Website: walmart
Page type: order-returns
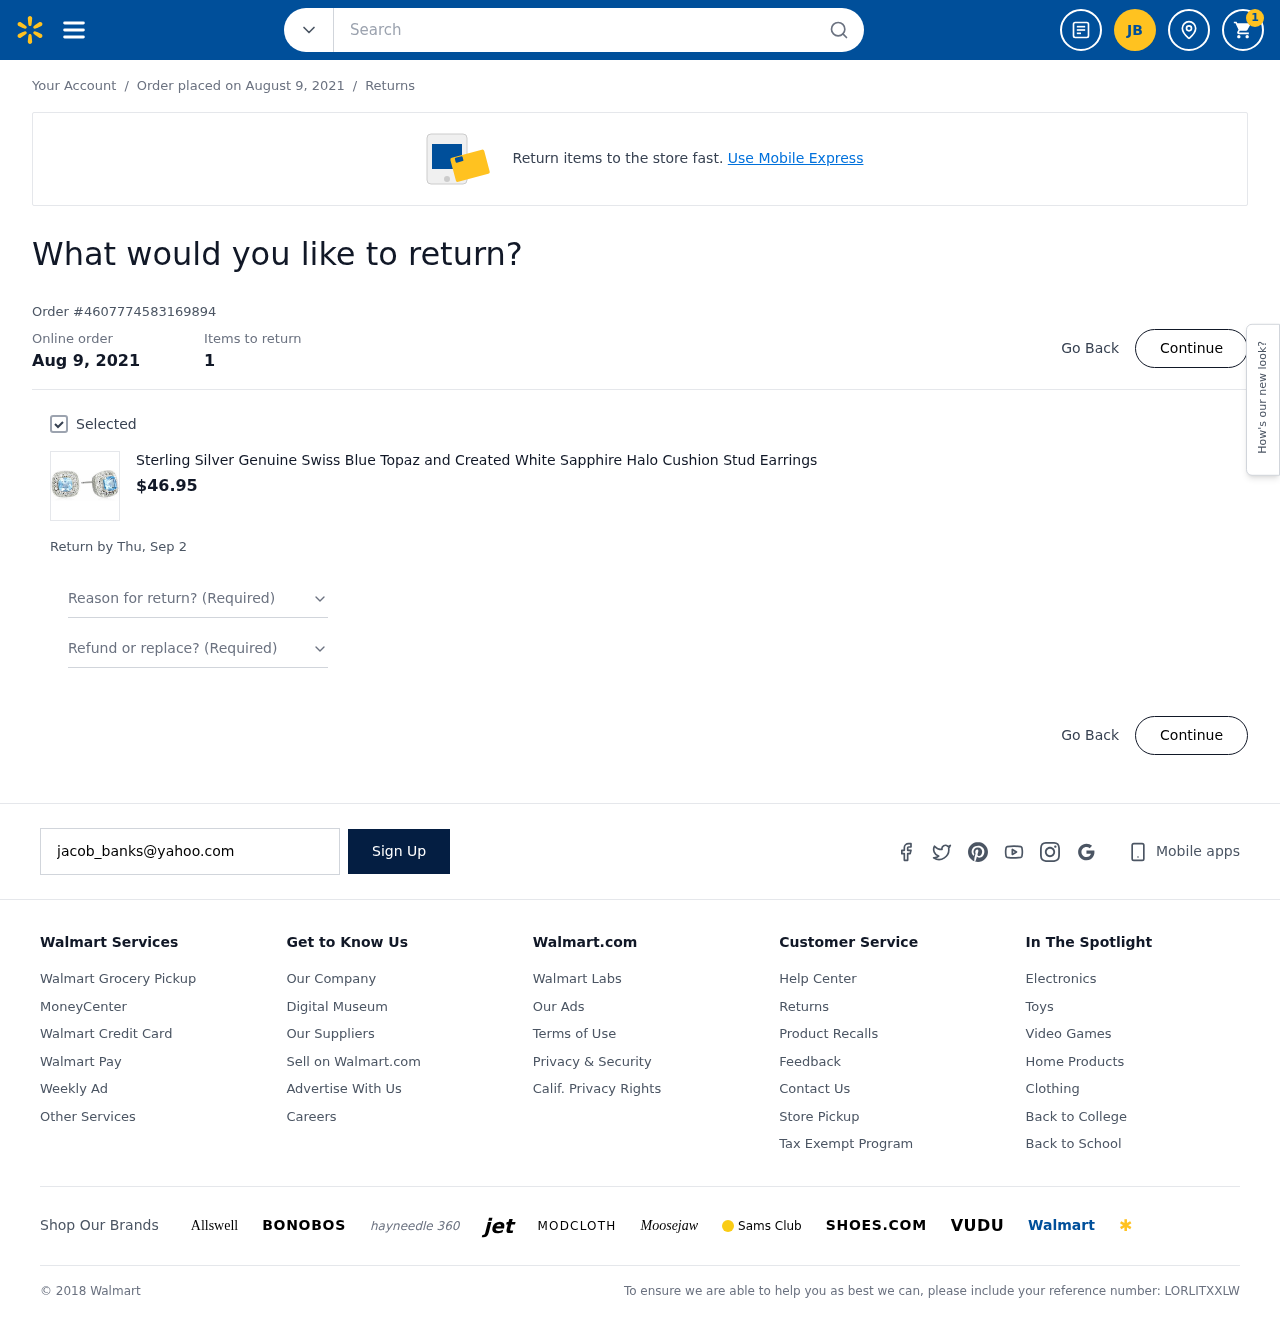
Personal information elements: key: PII_EMAIL
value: jacob_banks@yahoo.com
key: PII_INITIALS
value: JB
Product elements: key: PRODUCT1_NAME
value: Sterling Silver Genuine Swiss Blue Topaz and Created White Sapphire Halo Cushion Stud Earrings
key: PRODUCT1_PRICE
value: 46.95
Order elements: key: ORDER_NUM_ITEMS
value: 1
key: ORDER_DATE
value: Aug 9, 2021
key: ORDER_DATE
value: Order placed on August 9, 2021
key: ORDER_ID
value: Order #4607774583169894
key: ORDER_RETURN_BY_DATE
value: Return by Thu, Sep 2
Search elements: key: HEADER_SEARCH
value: Search